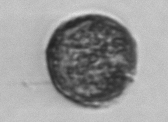
Label: Alexandrium_catenella